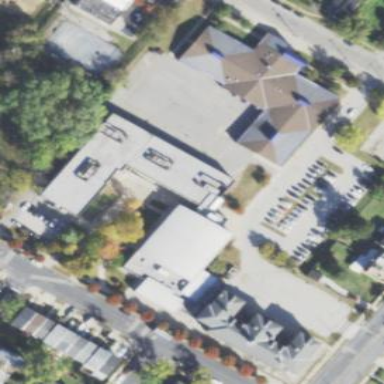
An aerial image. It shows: Elementary school within educational area.